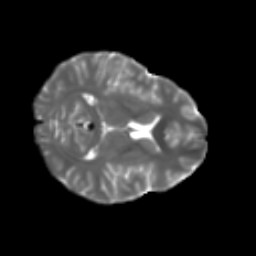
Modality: T2w
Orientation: axial
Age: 26
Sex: female
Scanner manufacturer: ge
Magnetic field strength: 3 T
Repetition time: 7.8 s
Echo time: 0.0606 s